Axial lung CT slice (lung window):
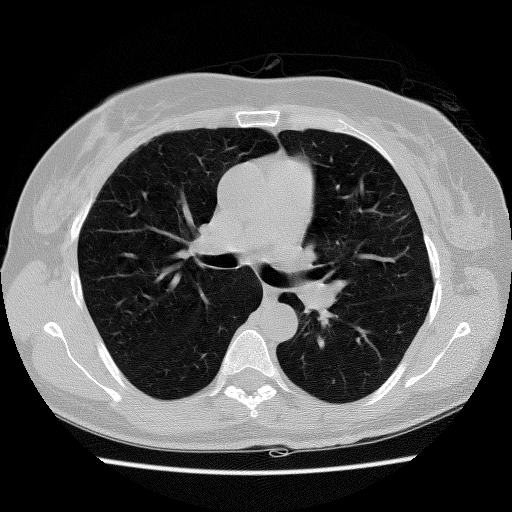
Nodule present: no